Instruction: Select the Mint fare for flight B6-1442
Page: flights
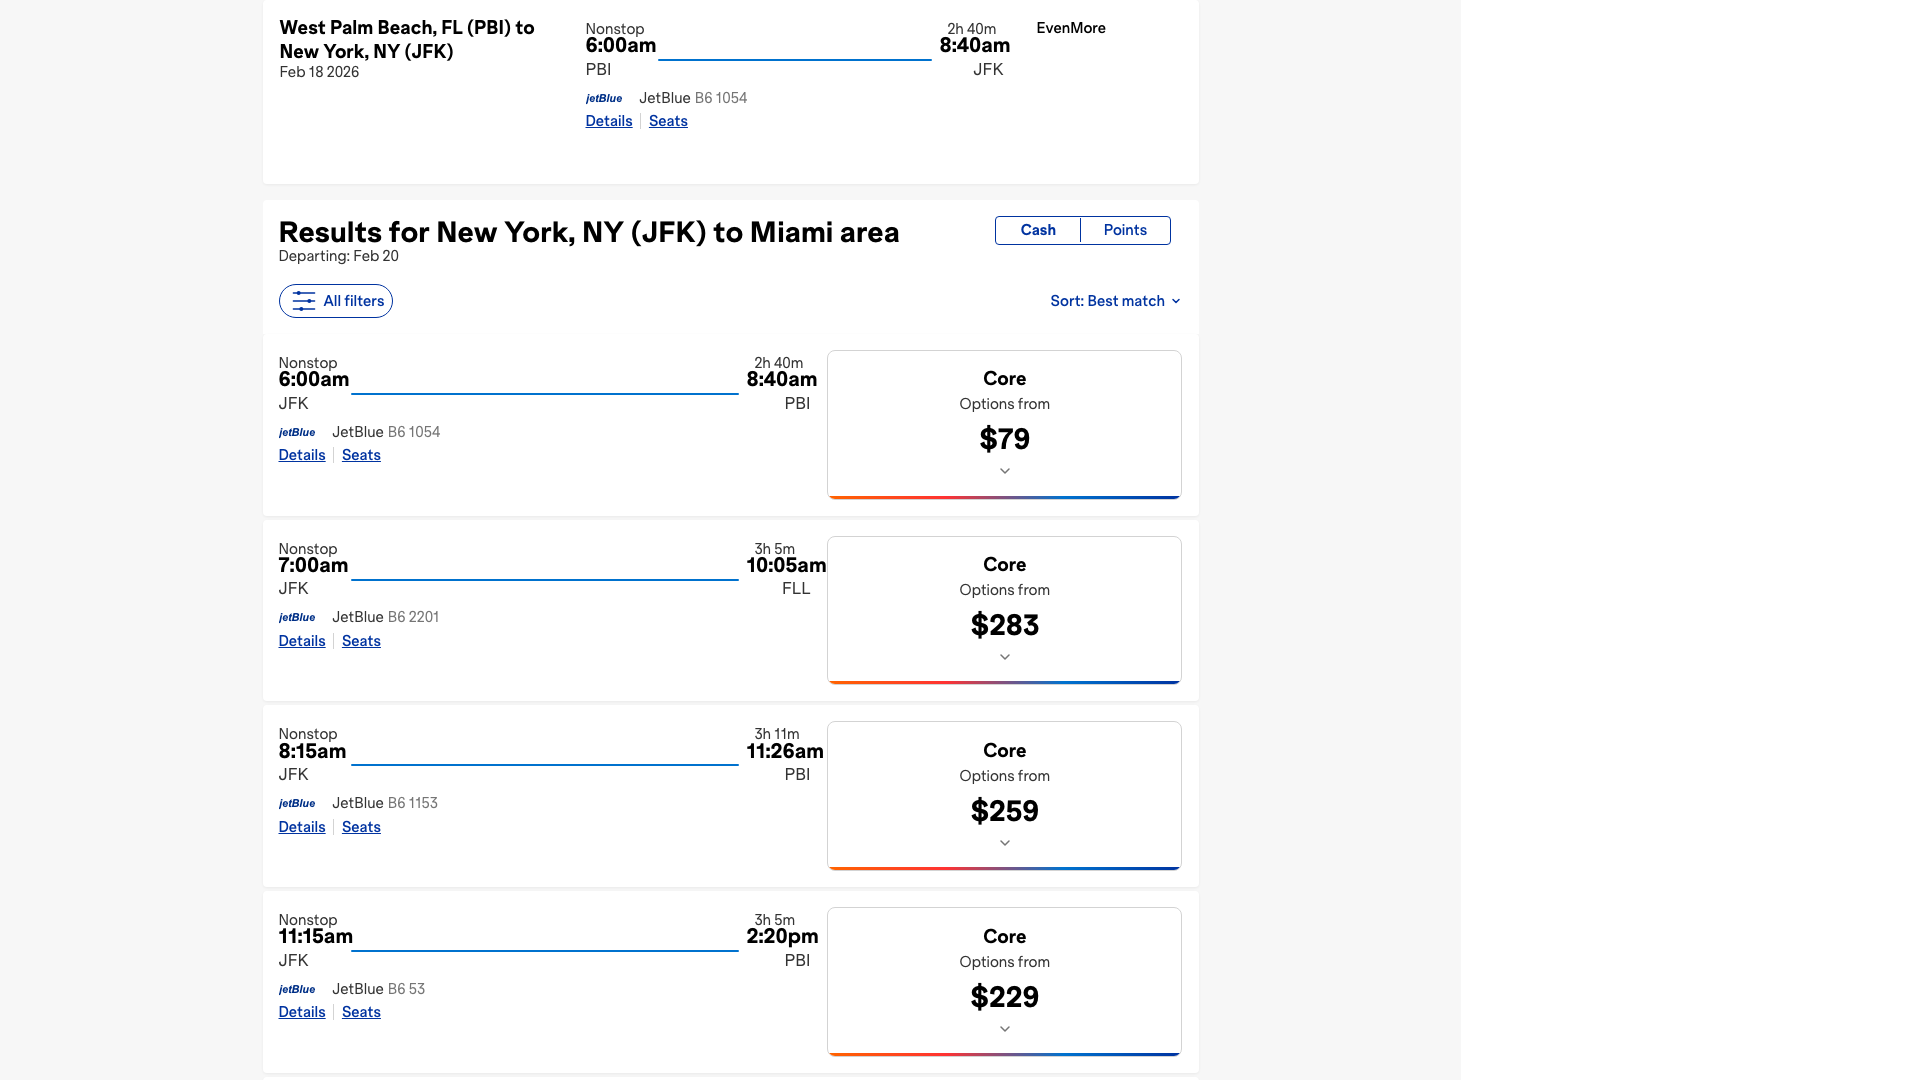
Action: click